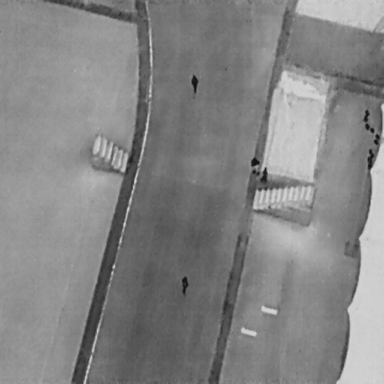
There are six People in the infrared image.